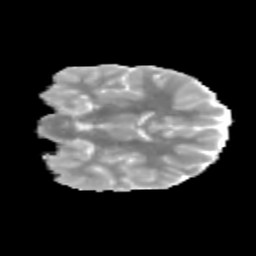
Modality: MD
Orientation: coronal
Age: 9
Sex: male
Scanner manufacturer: siemens
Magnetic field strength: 3 T
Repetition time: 3.8 s
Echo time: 0.07 s